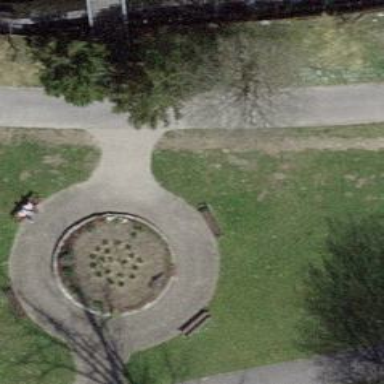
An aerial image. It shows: Red bench.